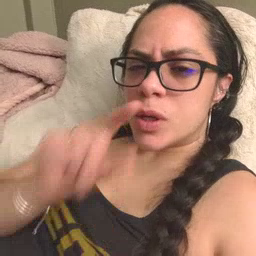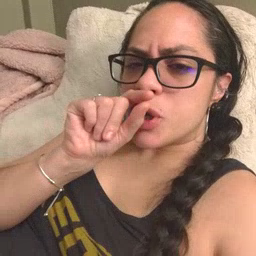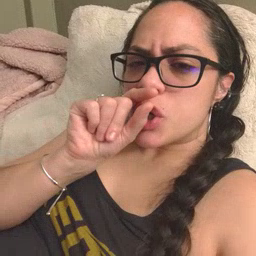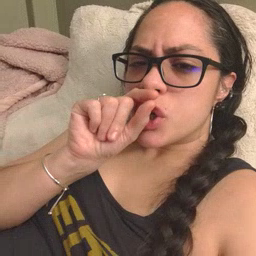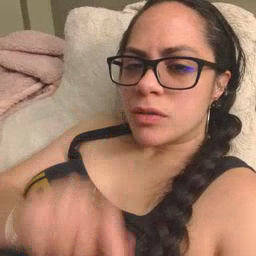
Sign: bird